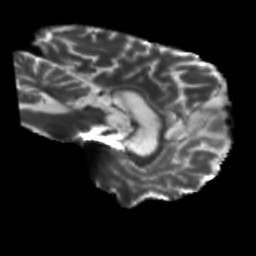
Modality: T2w
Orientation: sagittal
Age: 51
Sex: male
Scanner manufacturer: siemens
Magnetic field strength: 3 T
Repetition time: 5.47 s
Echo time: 0.0854 s